Aerial crown-view tile of a tropical tree (Barro Colorado Island, Panama), acquired 20250217:
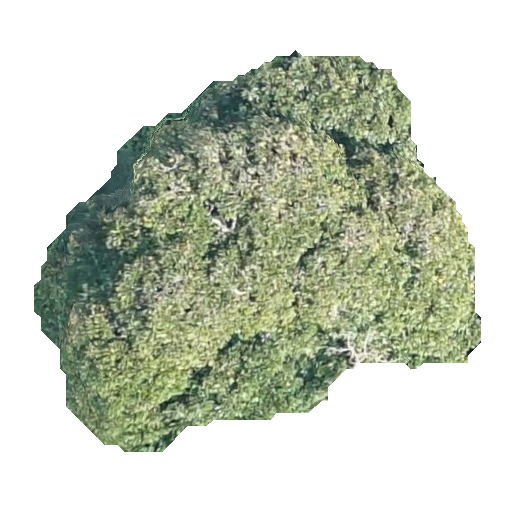
Species: Dipteryx oleifera
GBIF accepted scientific name: Dipteryx oleifera
Crown area: 177.073 m²